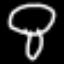
Label: mushroom